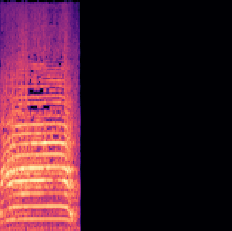
Sound class: Cow